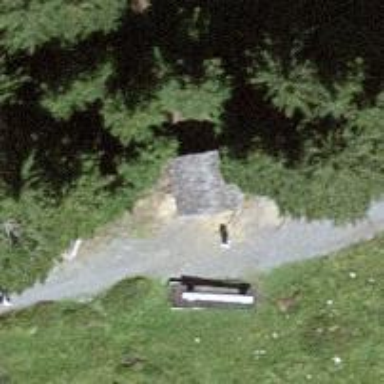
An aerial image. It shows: Bench for seating.